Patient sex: M
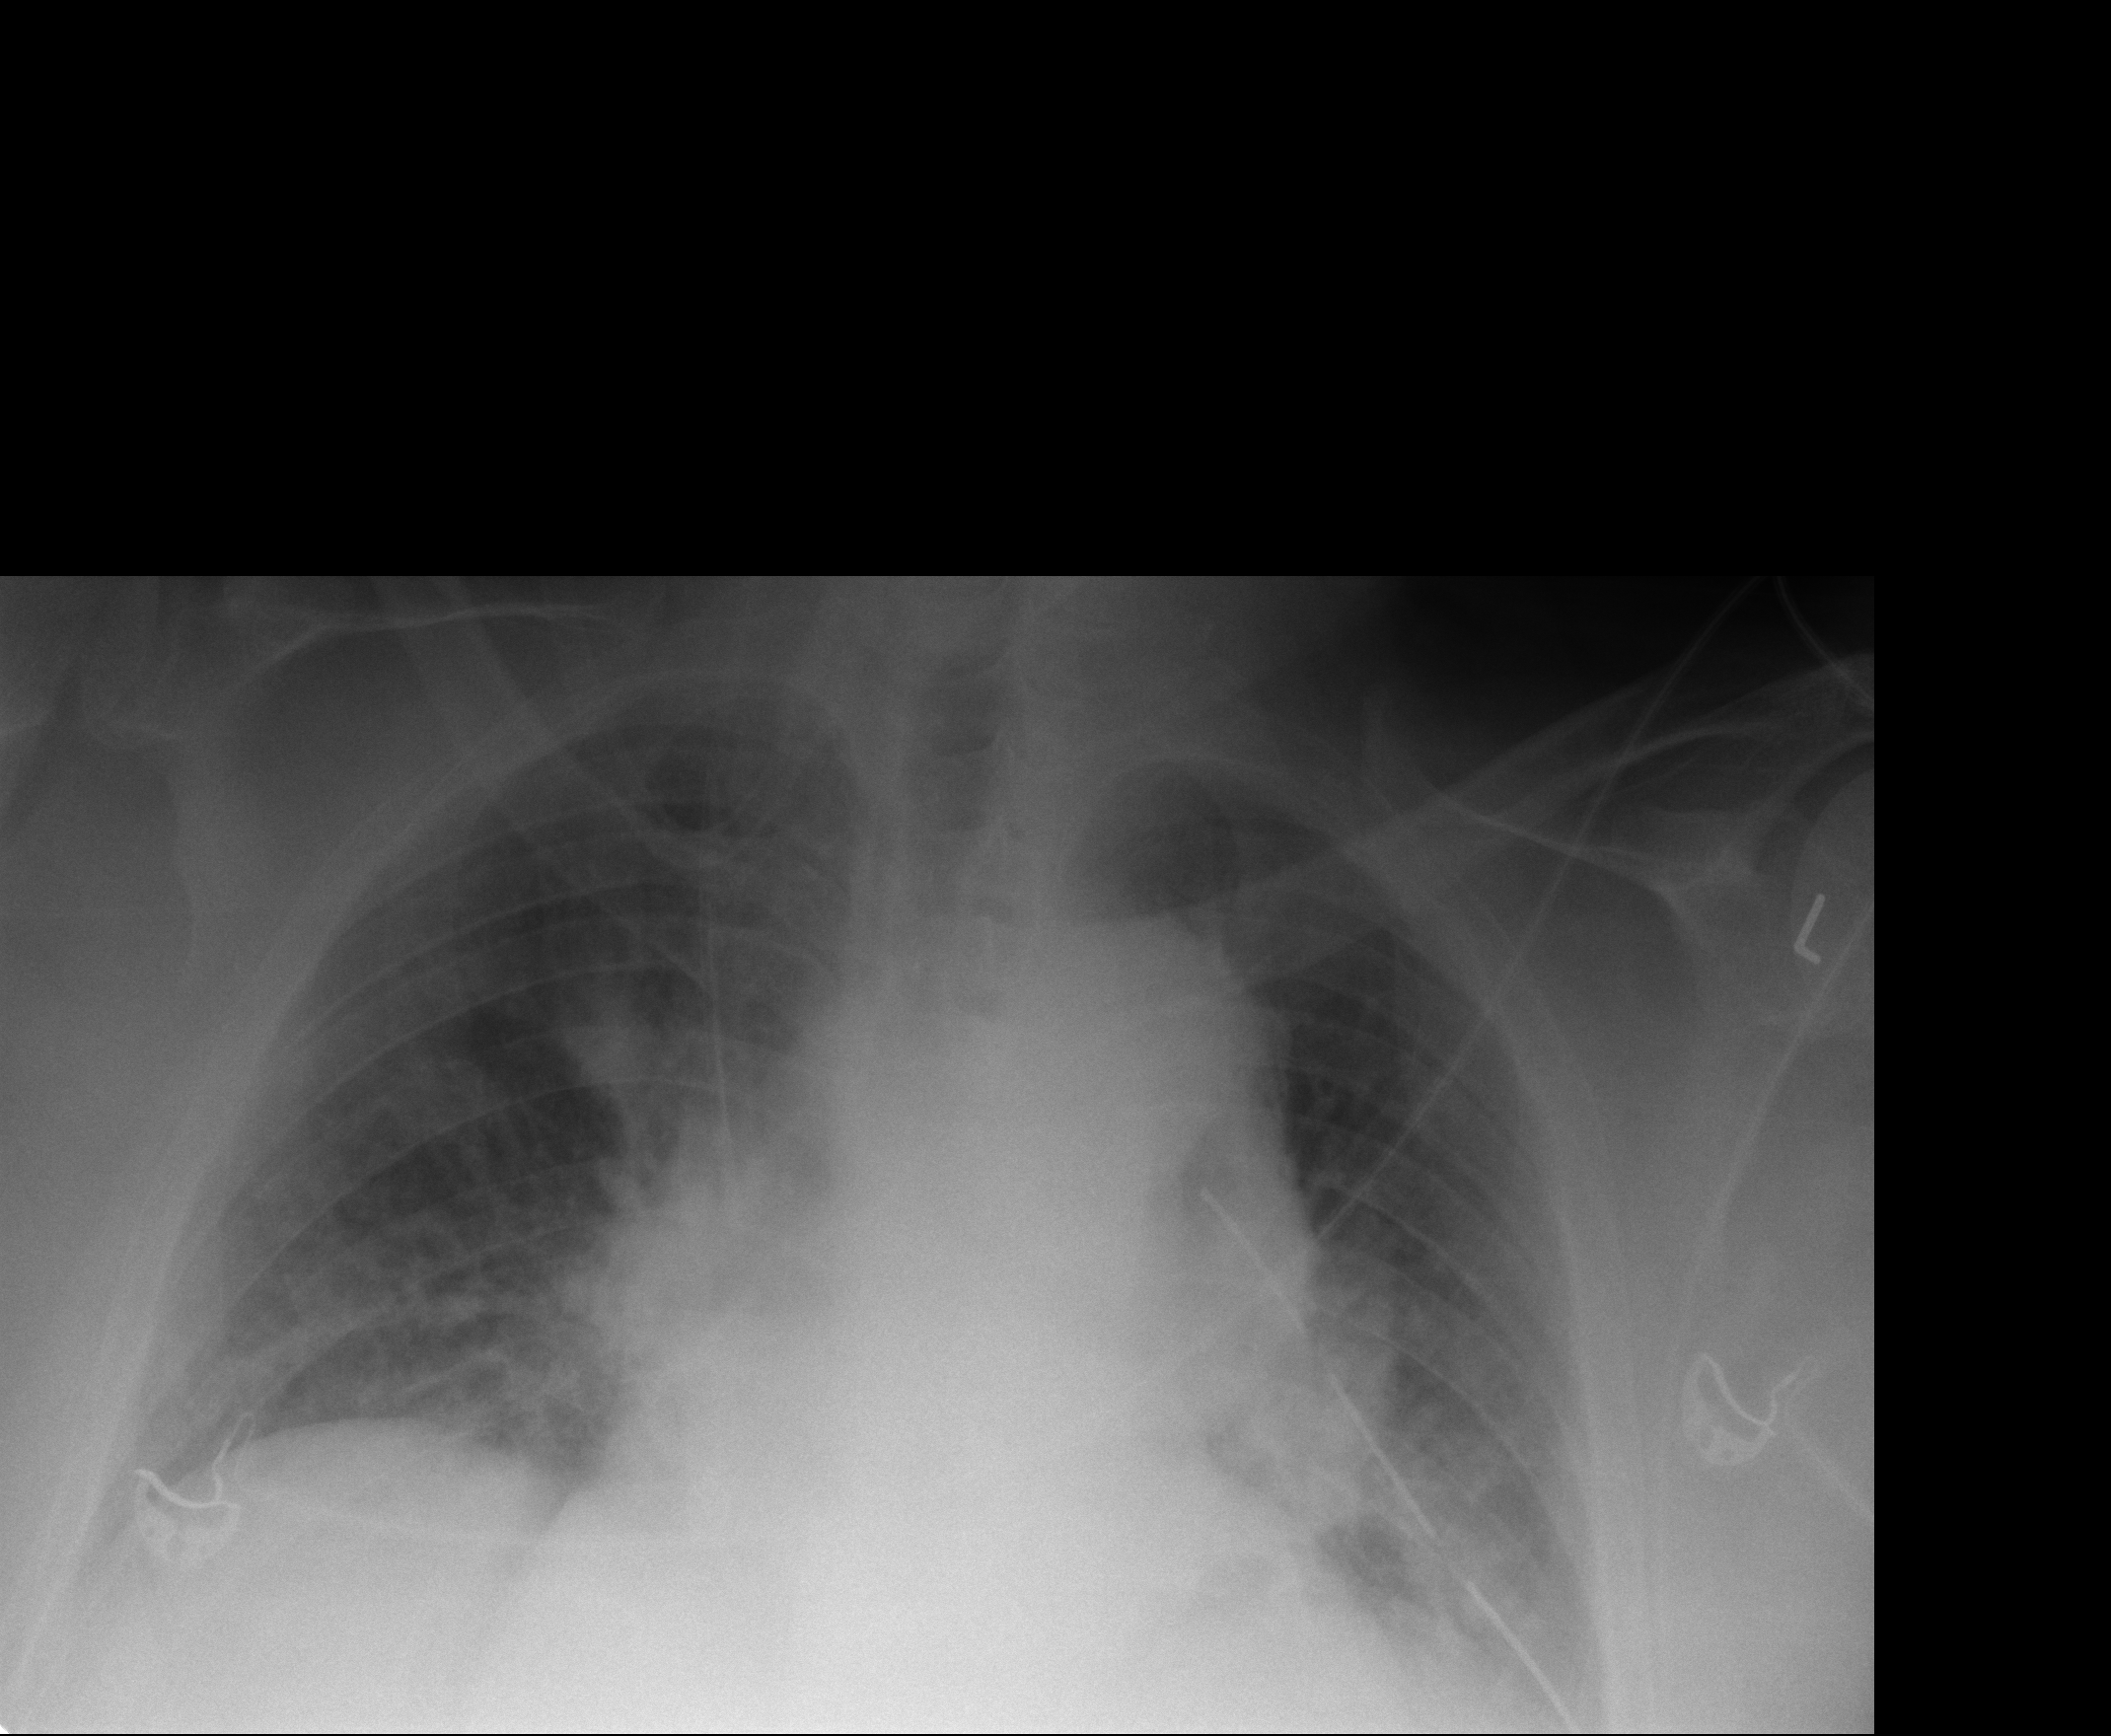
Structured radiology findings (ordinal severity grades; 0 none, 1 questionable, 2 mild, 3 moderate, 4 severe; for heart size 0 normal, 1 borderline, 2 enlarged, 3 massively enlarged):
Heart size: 2
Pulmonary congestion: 3
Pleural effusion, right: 0
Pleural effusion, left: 2
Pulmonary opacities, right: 1
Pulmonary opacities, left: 1
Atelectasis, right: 0
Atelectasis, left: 2